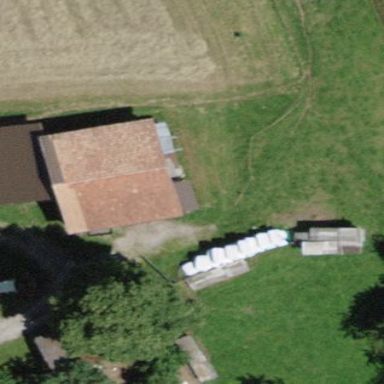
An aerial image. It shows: Barn.